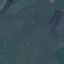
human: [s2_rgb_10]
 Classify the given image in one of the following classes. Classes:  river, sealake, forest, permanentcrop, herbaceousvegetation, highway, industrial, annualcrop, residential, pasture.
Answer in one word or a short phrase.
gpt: Pasture